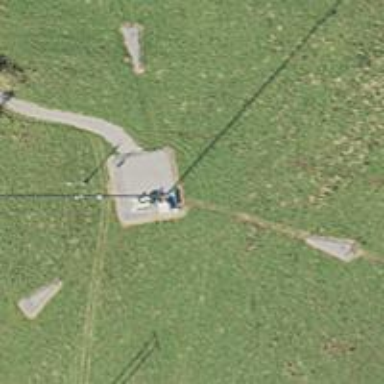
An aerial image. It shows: Communication mast tower.